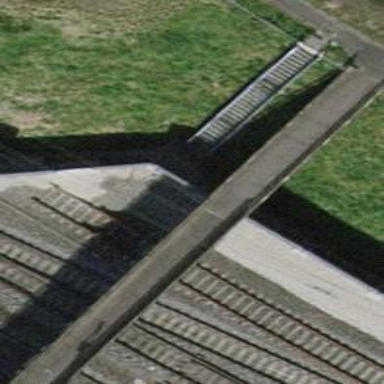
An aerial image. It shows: Railway buffer stop.